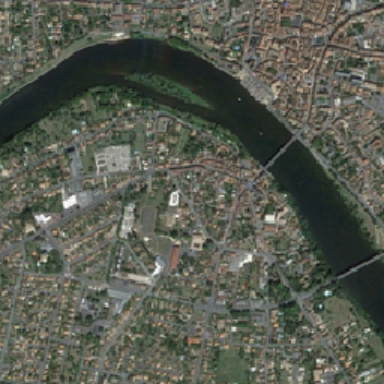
The river is a residential area .